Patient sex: F
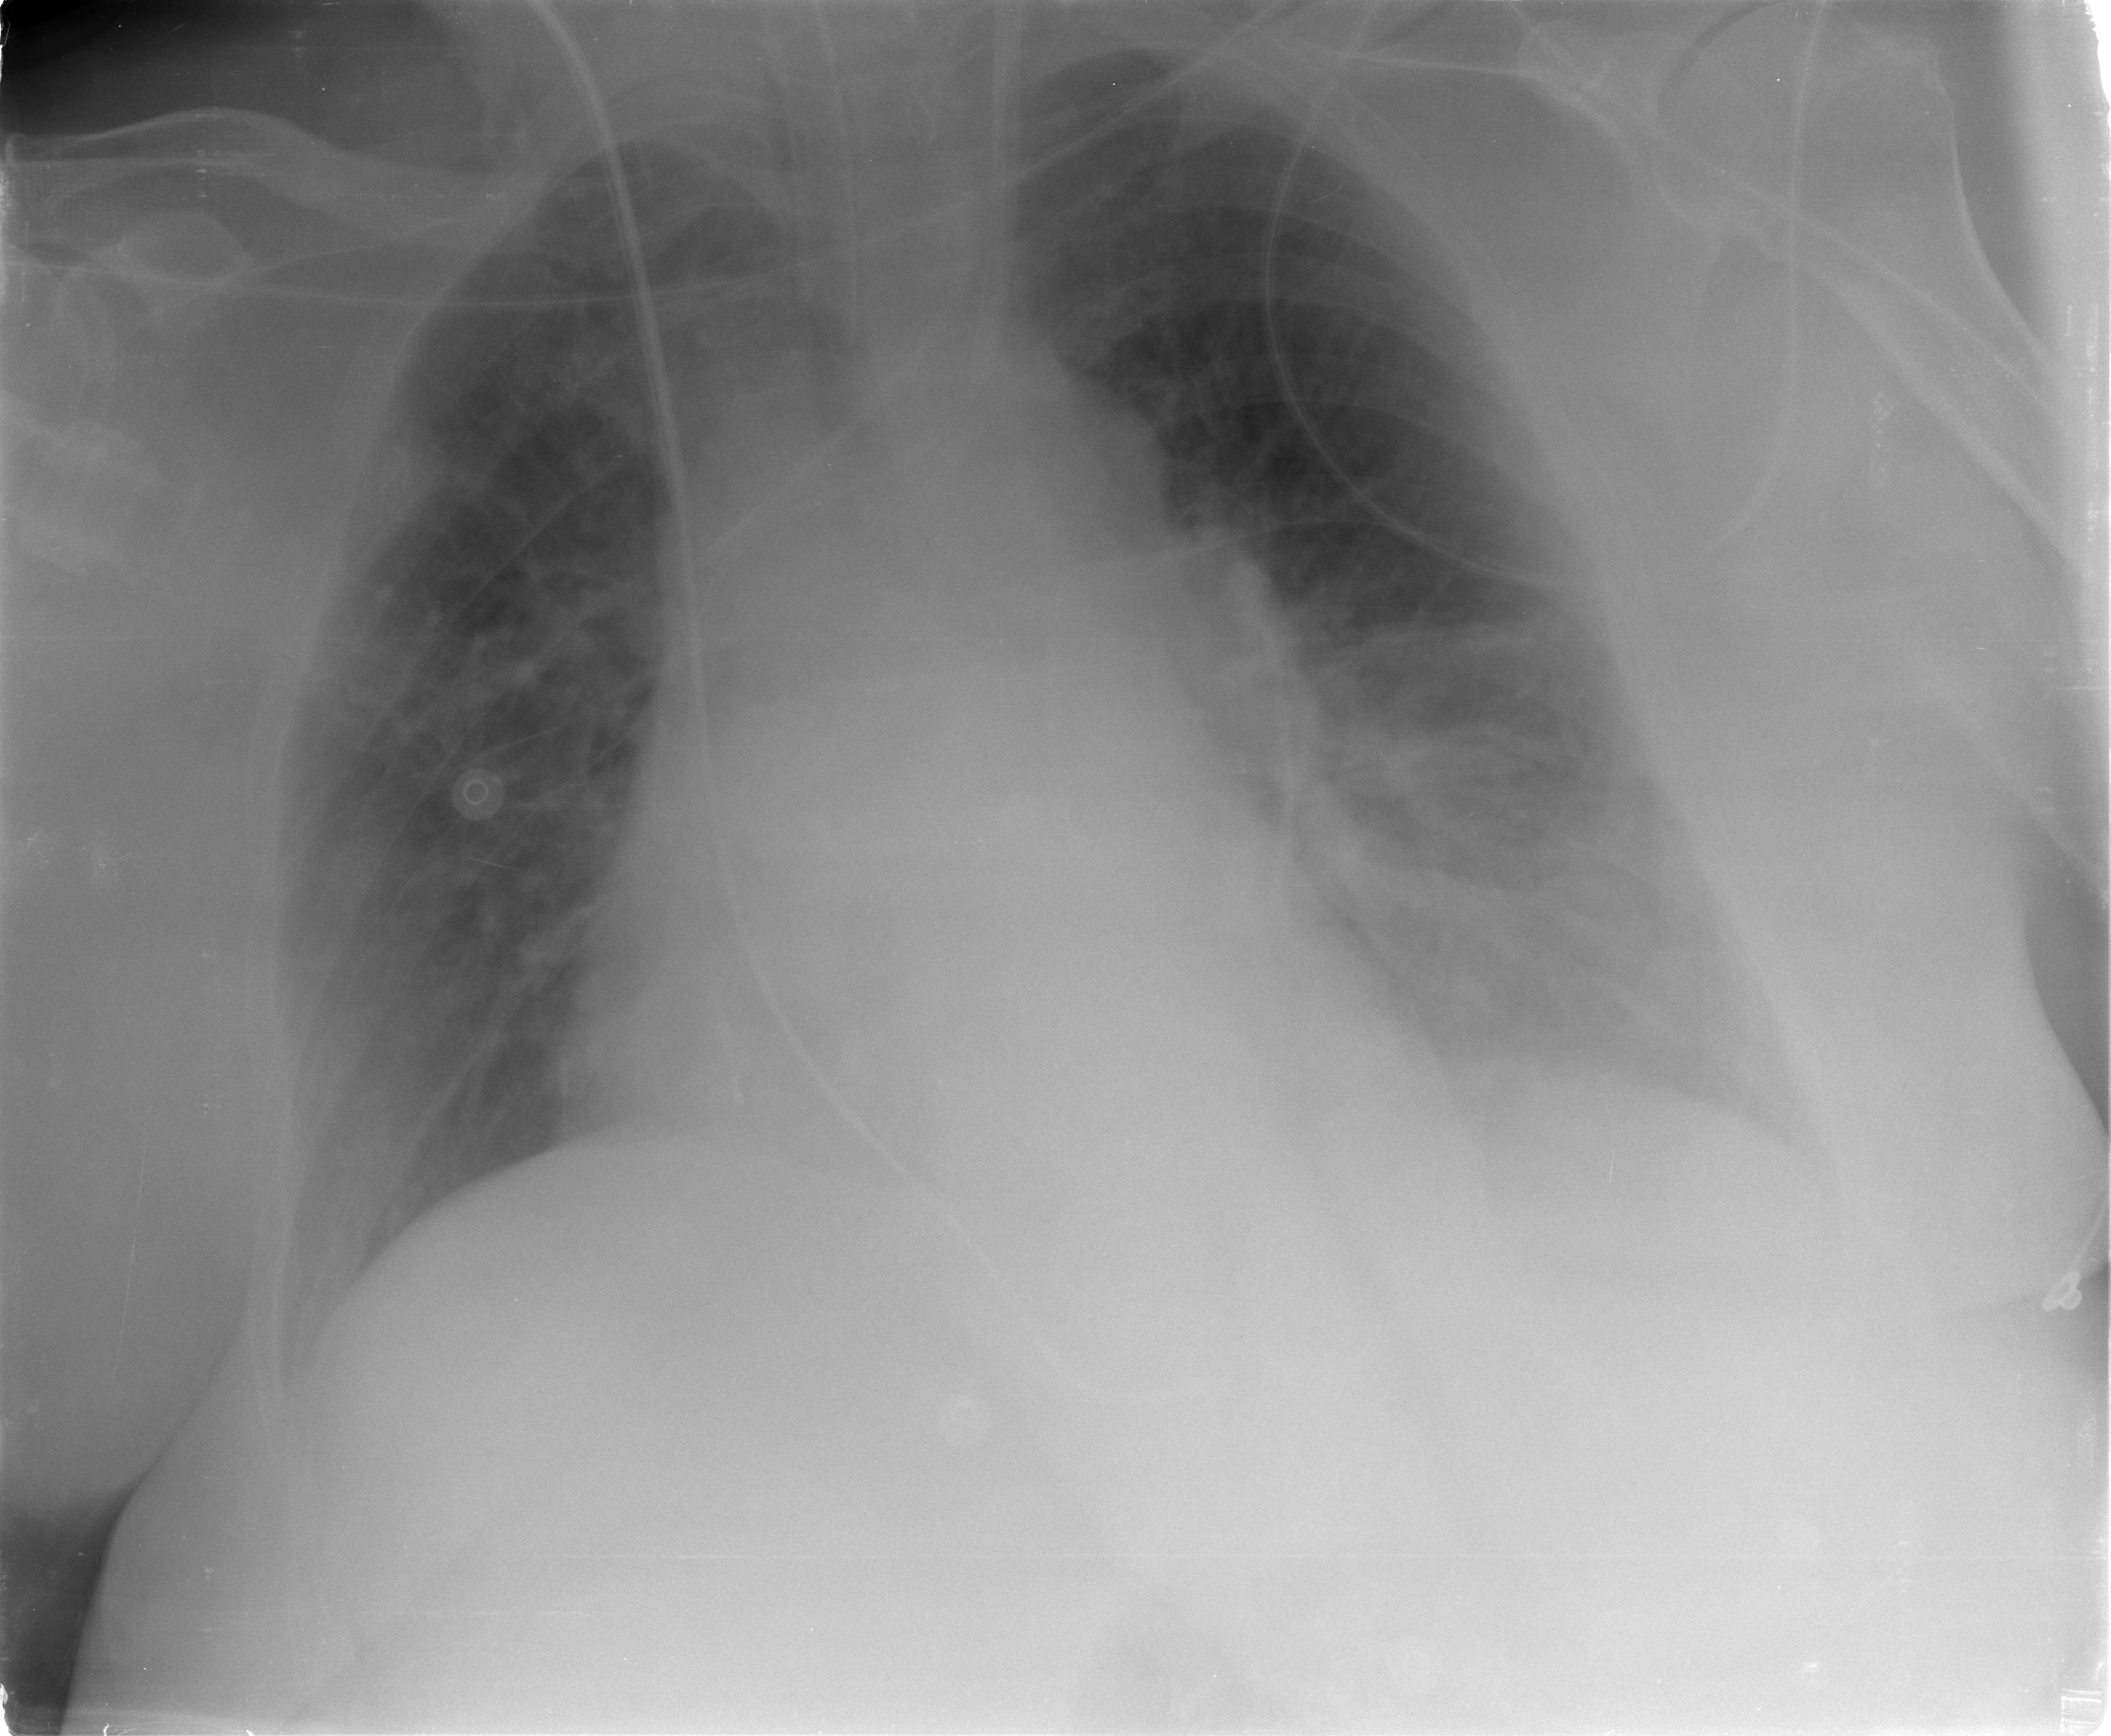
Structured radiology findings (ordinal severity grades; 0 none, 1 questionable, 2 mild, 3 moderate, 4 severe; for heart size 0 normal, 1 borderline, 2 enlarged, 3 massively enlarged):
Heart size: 2
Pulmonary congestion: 3
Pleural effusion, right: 1
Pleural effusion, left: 2
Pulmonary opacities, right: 2
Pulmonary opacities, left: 2
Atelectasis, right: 1
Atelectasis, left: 3